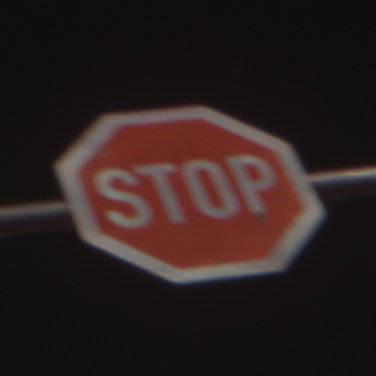
Verkehrszeichen: Stop
Umgebung: Outdoor, Urban
Tageszeit: Night
Wetter: PartlyCloudy
Licht: Artificial
Jahreszeit: NotSpecified
Kontrast: HighContrast